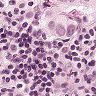
Metastatic tissue present: yes